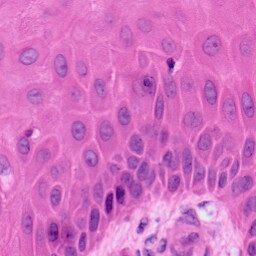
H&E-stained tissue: Skin